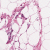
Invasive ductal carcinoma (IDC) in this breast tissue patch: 0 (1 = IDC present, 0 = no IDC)